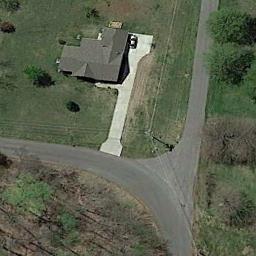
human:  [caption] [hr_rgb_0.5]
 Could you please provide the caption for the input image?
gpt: There is a car next to the sparse residential .

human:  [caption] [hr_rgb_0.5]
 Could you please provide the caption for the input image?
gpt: The sparse residential is on the grass next to some trees and a road .

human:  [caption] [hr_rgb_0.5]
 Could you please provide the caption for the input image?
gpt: There is a house with a black roof on the lawn .

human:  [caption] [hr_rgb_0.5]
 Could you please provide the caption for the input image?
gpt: A grey house in a sparse residential area surrounded by grass and two roads .

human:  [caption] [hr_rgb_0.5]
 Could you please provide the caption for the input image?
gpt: A sparse residential area with a gray building on the green meadow .